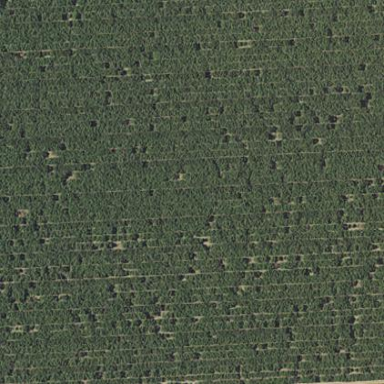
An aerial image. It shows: Orchard filled with almond trees.